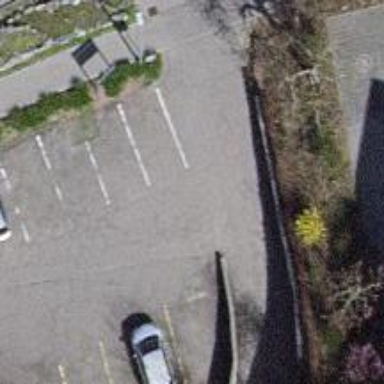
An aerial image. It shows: Road serving as parking aisle.